Brain MRI, t2w sequence, axial 2D slice.
Patient: age 42, sex F, weight 78 kg, height 1.78 m
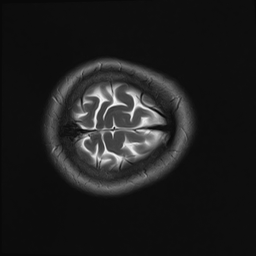